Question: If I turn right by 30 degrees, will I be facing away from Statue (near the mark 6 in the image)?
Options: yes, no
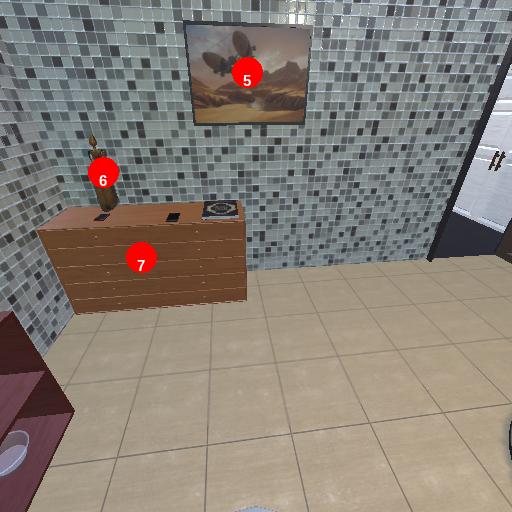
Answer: yes